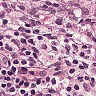
Metastatic tissue present: yes